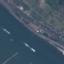
Land use / land cover class: River